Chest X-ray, PA view. Patient: 47 years old, sex F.
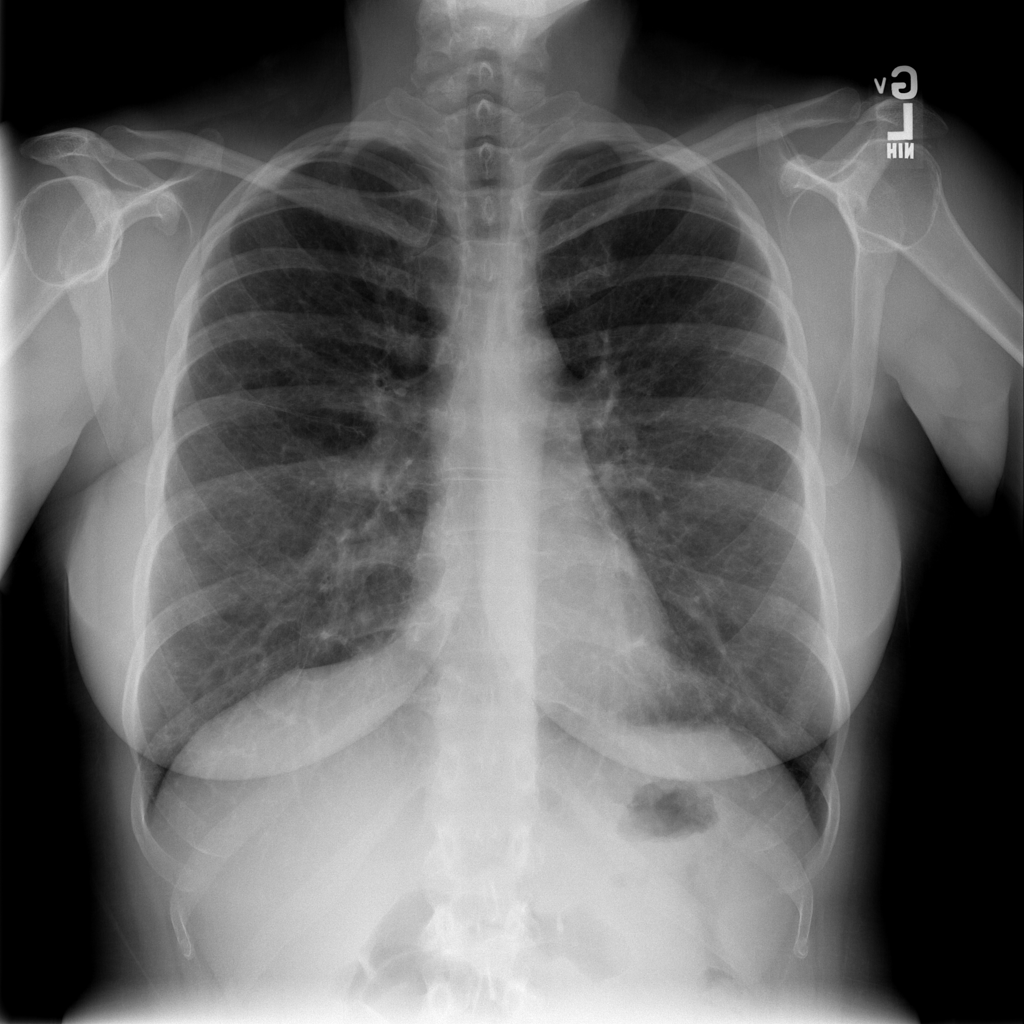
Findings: No Finding